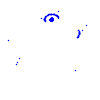
Particle: electron